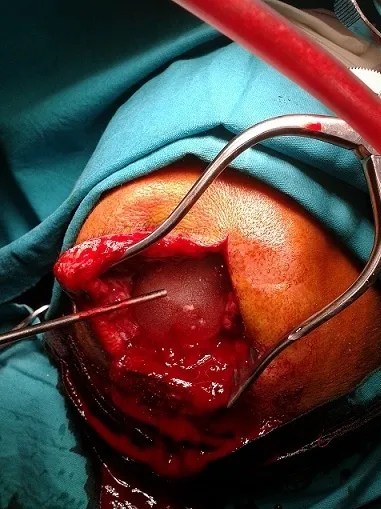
Removal of the cranioplasty.
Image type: medical_photograph (other_medical_photograph)